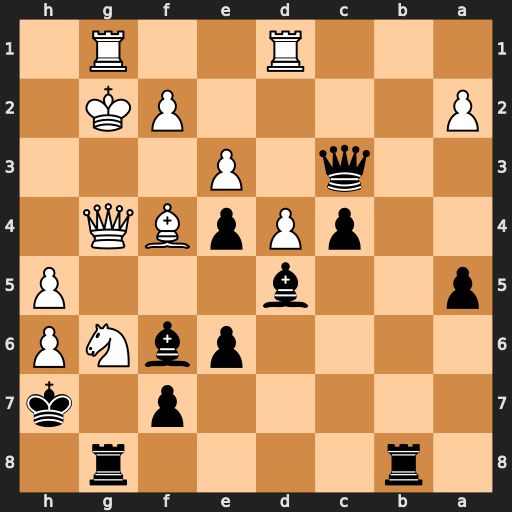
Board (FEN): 1r4r1/5p1k/4pbNP/p2b3P/2pPpBQ1/2q1P3/P4PK1/3R2R1
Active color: b
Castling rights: -
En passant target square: -
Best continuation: fxg6 Kh1 g5 Bxb8 Rxb8